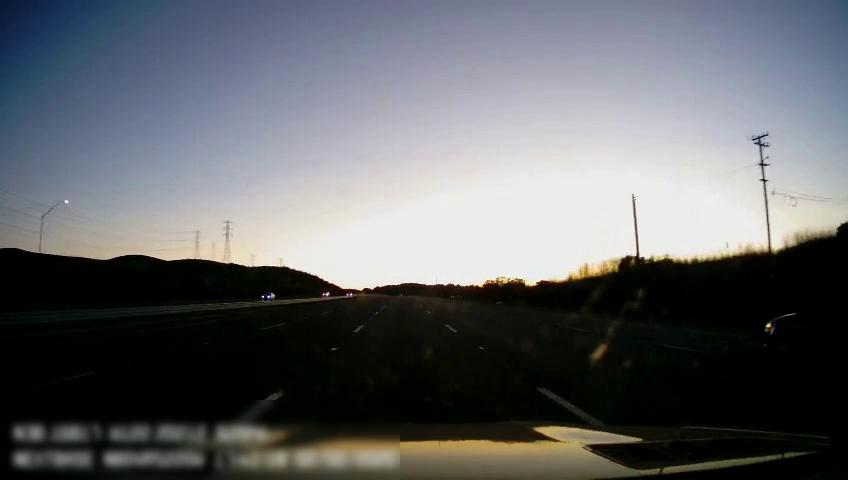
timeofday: Dusk/Dawn/Twilight
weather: Sunny
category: Drivable Space
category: Vehicles | Car
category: Vehicles | Car
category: Lanes | Alternate Lane
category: Lanes | Current Lane
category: Lanes | Current Lane
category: Lanes | Alternate Lane
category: Lanes | Alternate Lane